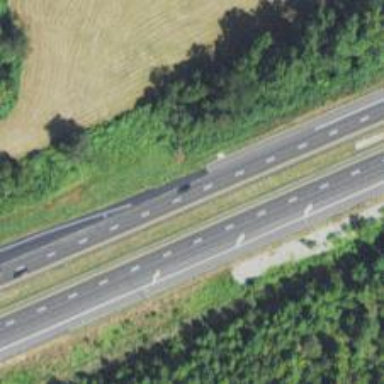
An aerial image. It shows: Motorway junction.